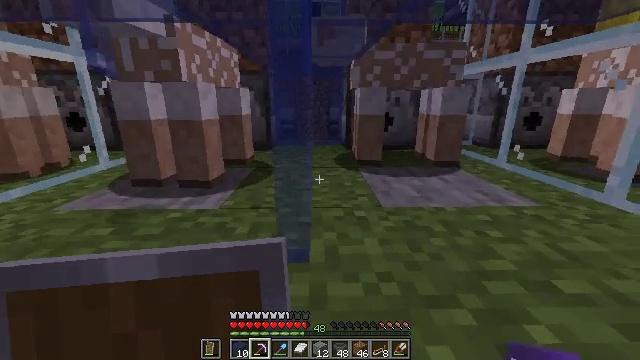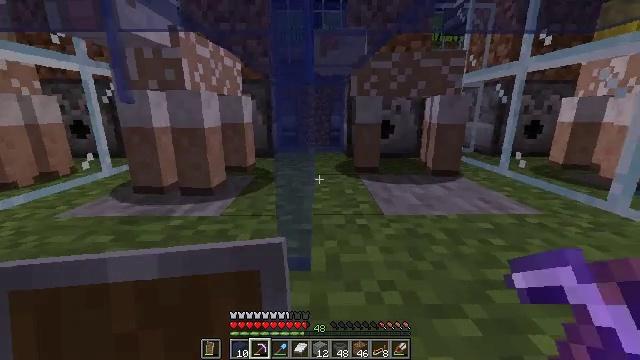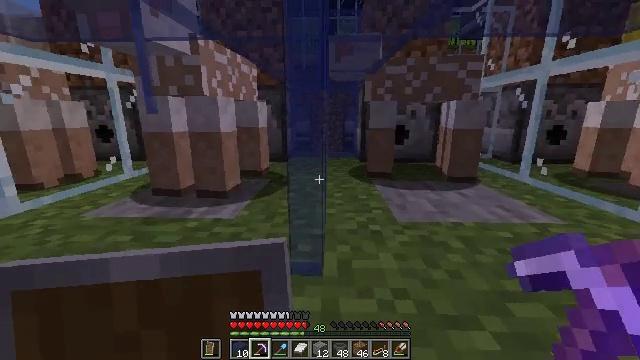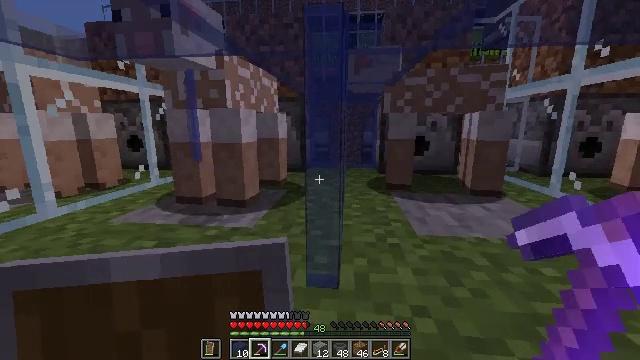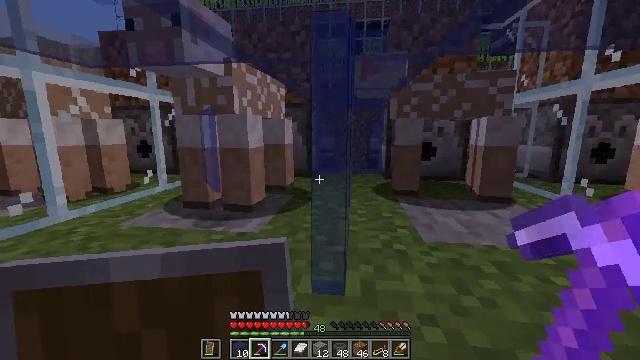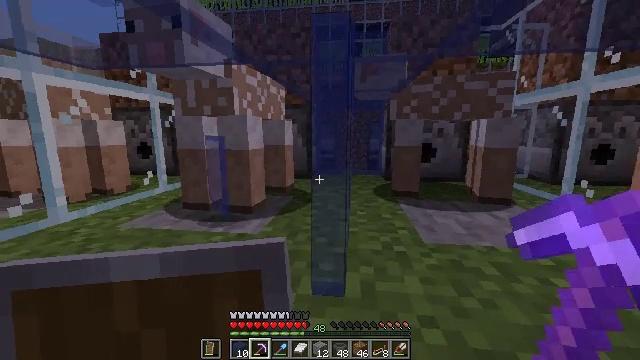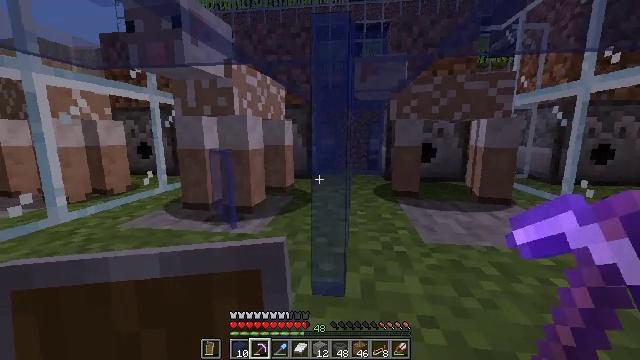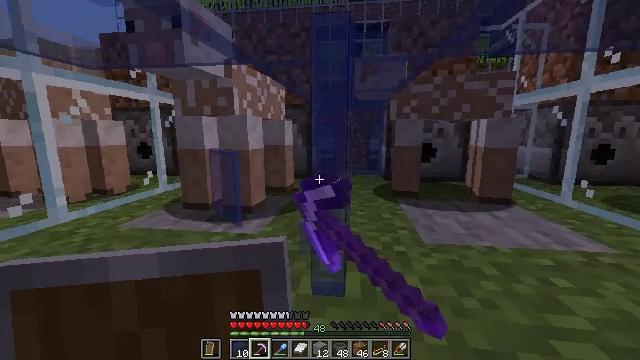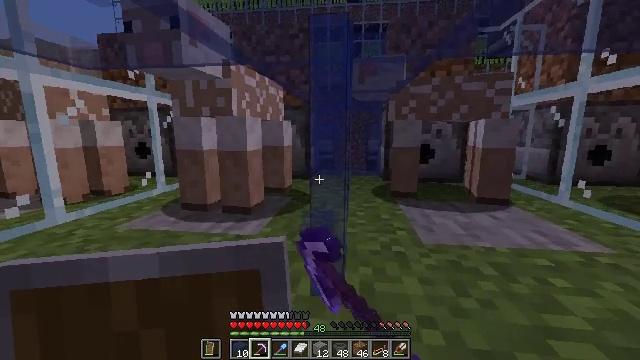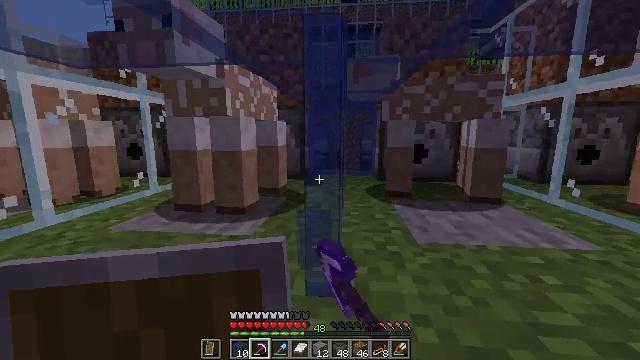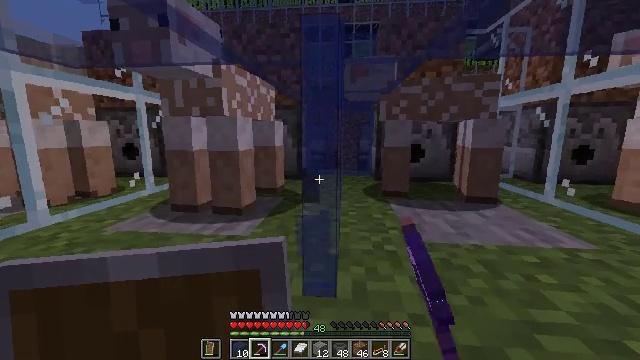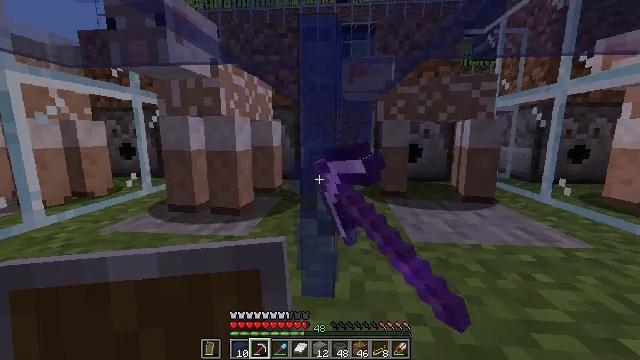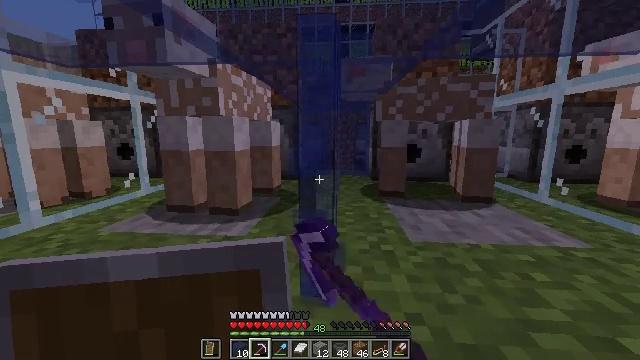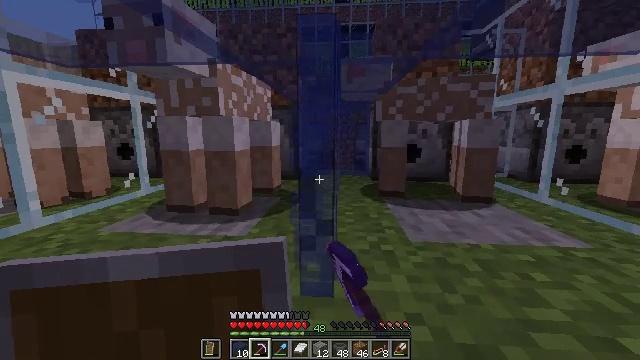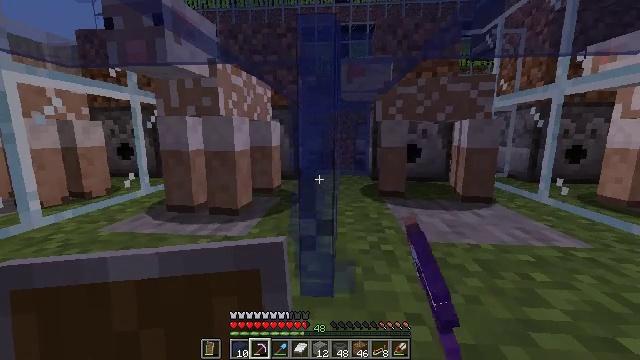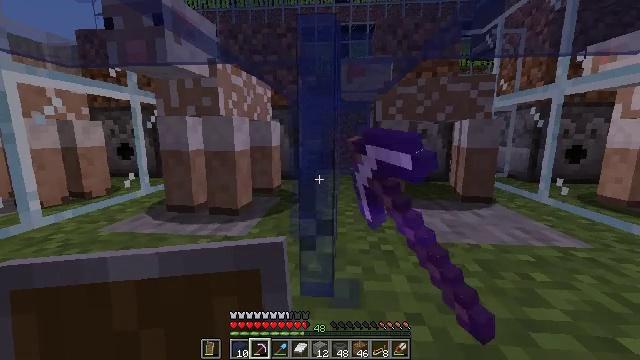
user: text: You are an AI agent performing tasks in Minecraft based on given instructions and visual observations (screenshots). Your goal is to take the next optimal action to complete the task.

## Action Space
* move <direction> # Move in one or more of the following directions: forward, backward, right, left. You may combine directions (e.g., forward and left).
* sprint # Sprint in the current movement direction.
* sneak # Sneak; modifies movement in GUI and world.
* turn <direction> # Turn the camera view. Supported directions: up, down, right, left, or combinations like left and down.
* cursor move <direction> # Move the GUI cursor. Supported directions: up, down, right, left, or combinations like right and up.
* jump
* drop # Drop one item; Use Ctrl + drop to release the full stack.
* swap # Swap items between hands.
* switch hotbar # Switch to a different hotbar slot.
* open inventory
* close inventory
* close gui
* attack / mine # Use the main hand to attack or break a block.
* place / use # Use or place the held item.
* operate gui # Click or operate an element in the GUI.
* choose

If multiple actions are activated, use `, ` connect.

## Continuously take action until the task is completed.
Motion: motion action
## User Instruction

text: Recycle the blue stained glass pane.
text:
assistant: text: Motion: turn up
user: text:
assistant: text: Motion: turn left and up
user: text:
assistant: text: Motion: turn left and up
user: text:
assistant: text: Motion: turn left and up
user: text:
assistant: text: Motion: no_op
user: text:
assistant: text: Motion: attack / mine
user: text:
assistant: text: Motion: attack / mine
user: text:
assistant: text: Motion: attack / mine
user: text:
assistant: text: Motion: turn right, attack / mine
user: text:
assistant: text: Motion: attack / mine
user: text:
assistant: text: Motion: attack / mine
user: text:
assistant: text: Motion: attack / mine
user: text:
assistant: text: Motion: attack / mine
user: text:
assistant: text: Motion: attack / mine
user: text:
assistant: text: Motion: attack / mine
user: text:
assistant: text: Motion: attack / mine
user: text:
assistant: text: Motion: attack / mine
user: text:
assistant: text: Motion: attack / mine
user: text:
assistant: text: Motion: attack / mine
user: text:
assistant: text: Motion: attack / mine
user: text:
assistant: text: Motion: attack / mine
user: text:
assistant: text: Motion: attack / mine
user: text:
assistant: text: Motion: attack / mine
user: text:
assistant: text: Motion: attack / mine
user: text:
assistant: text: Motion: attack / mine
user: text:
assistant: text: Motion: attack / mine
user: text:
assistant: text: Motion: attack / mine
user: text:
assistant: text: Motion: attack / mine
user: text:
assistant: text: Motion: attack / mine
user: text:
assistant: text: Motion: attack / mine